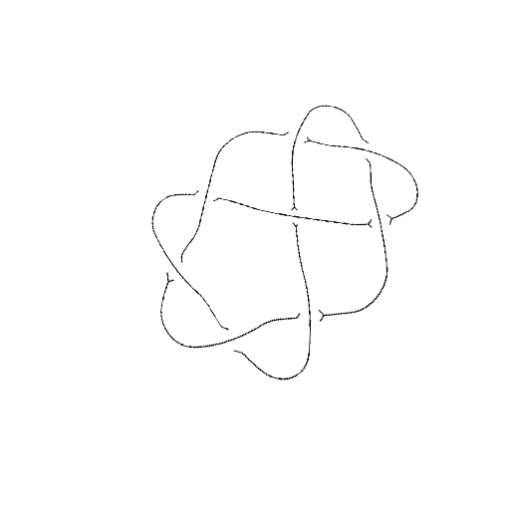
Crossing number: 8